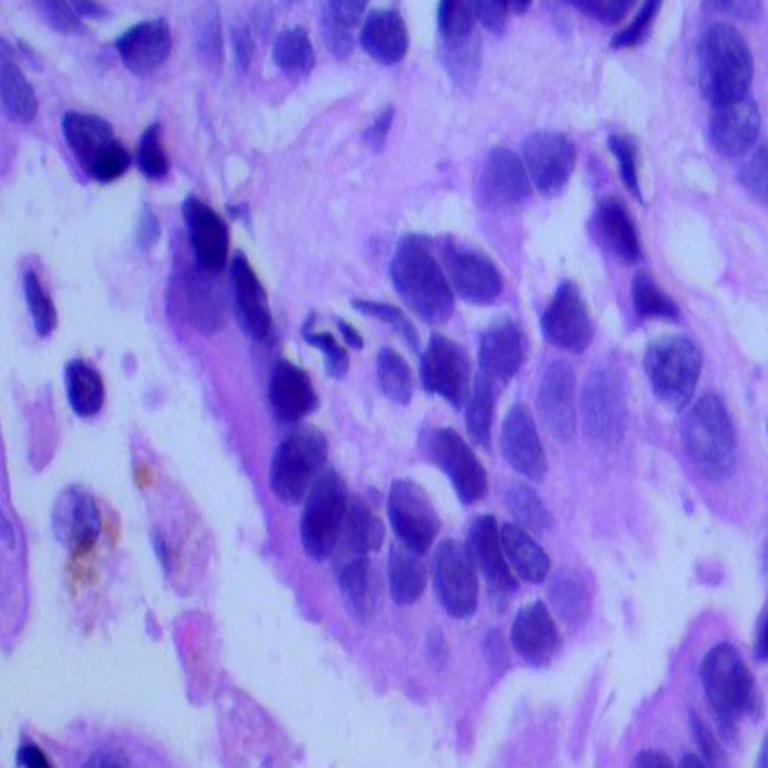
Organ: lung
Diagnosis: adenocarcinomas